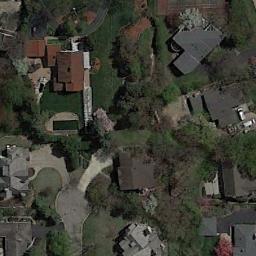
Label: medium_residential